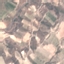
Label: PermanentCrop